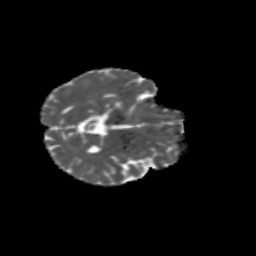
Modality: MD
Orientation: axial
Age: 62
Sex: female
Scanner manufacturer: siemens
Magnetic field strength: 3 T
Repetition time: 4.71 s
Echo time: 0.0906 s